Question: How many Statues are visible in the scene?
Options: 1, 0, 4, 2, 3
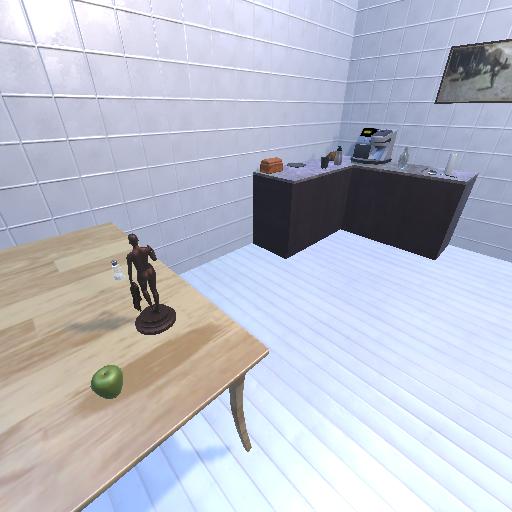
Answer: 1